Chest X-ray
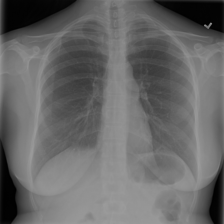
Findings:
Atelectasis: negative
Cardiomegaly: negative
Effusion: negative
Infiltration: negative
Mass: negative
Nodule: negative
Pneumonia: negative
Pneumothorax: negative
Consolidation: negative
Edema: negative
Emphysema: negative
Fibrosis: negative
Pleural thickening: negative
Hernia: negative